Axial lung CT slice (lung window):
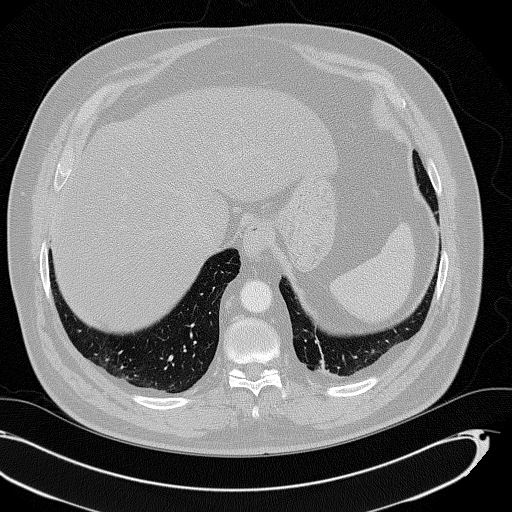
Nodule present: no